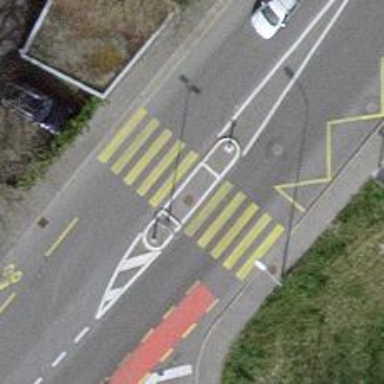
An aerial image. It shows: Secondary road with asphalt surface and dedicated cycle lane.